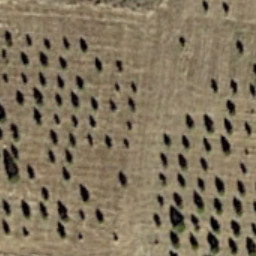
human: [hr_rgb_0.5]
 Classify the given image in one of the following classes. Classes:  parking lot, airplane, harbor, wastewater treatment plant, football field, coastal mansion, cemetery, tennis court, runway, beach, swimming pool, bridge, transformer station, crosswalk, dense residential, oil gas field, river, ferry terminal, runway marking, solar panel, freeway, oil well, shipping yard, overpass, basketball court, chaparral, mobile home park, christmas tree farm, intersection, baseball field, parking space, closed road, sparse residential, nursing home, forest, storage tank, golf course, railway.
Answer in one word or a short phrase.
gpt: christmas tree farm